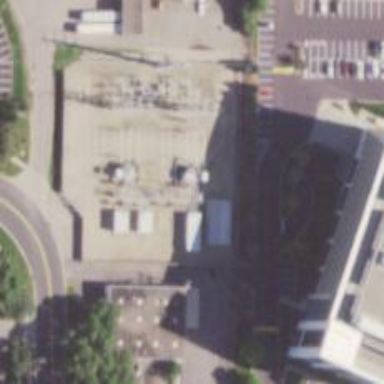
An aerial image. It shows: Mast used for lightning protection.